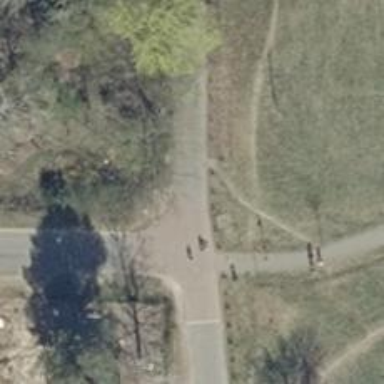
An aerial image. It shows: Traffic calming table.